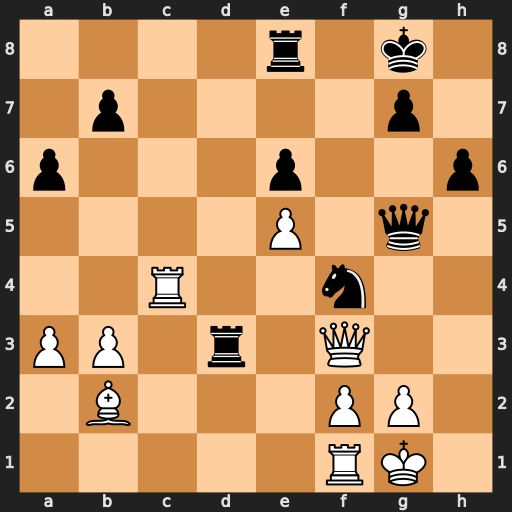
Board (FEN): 4r1k1/1p4p1/p3p2p/4P1q1/2R2n2/PP1r1Q2/1B3PP1/5RK1
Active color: w
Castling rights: -
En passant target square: -
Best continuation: Qxf4 Qxf4 Rxf4